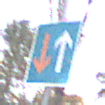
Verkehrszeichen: VorrangVorGegenverkehr
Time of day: Midday
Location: Outdoor (Nature)
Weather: Overcast
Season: Autumn
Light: Natural